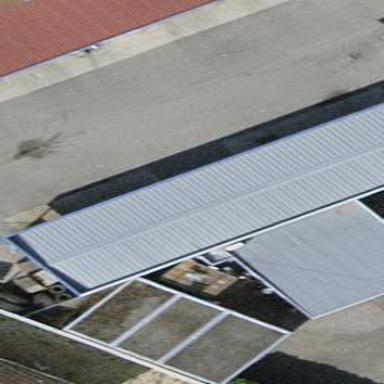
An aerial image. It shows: Car wash facility located inside building.